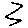
Label: zigzag